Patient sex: M
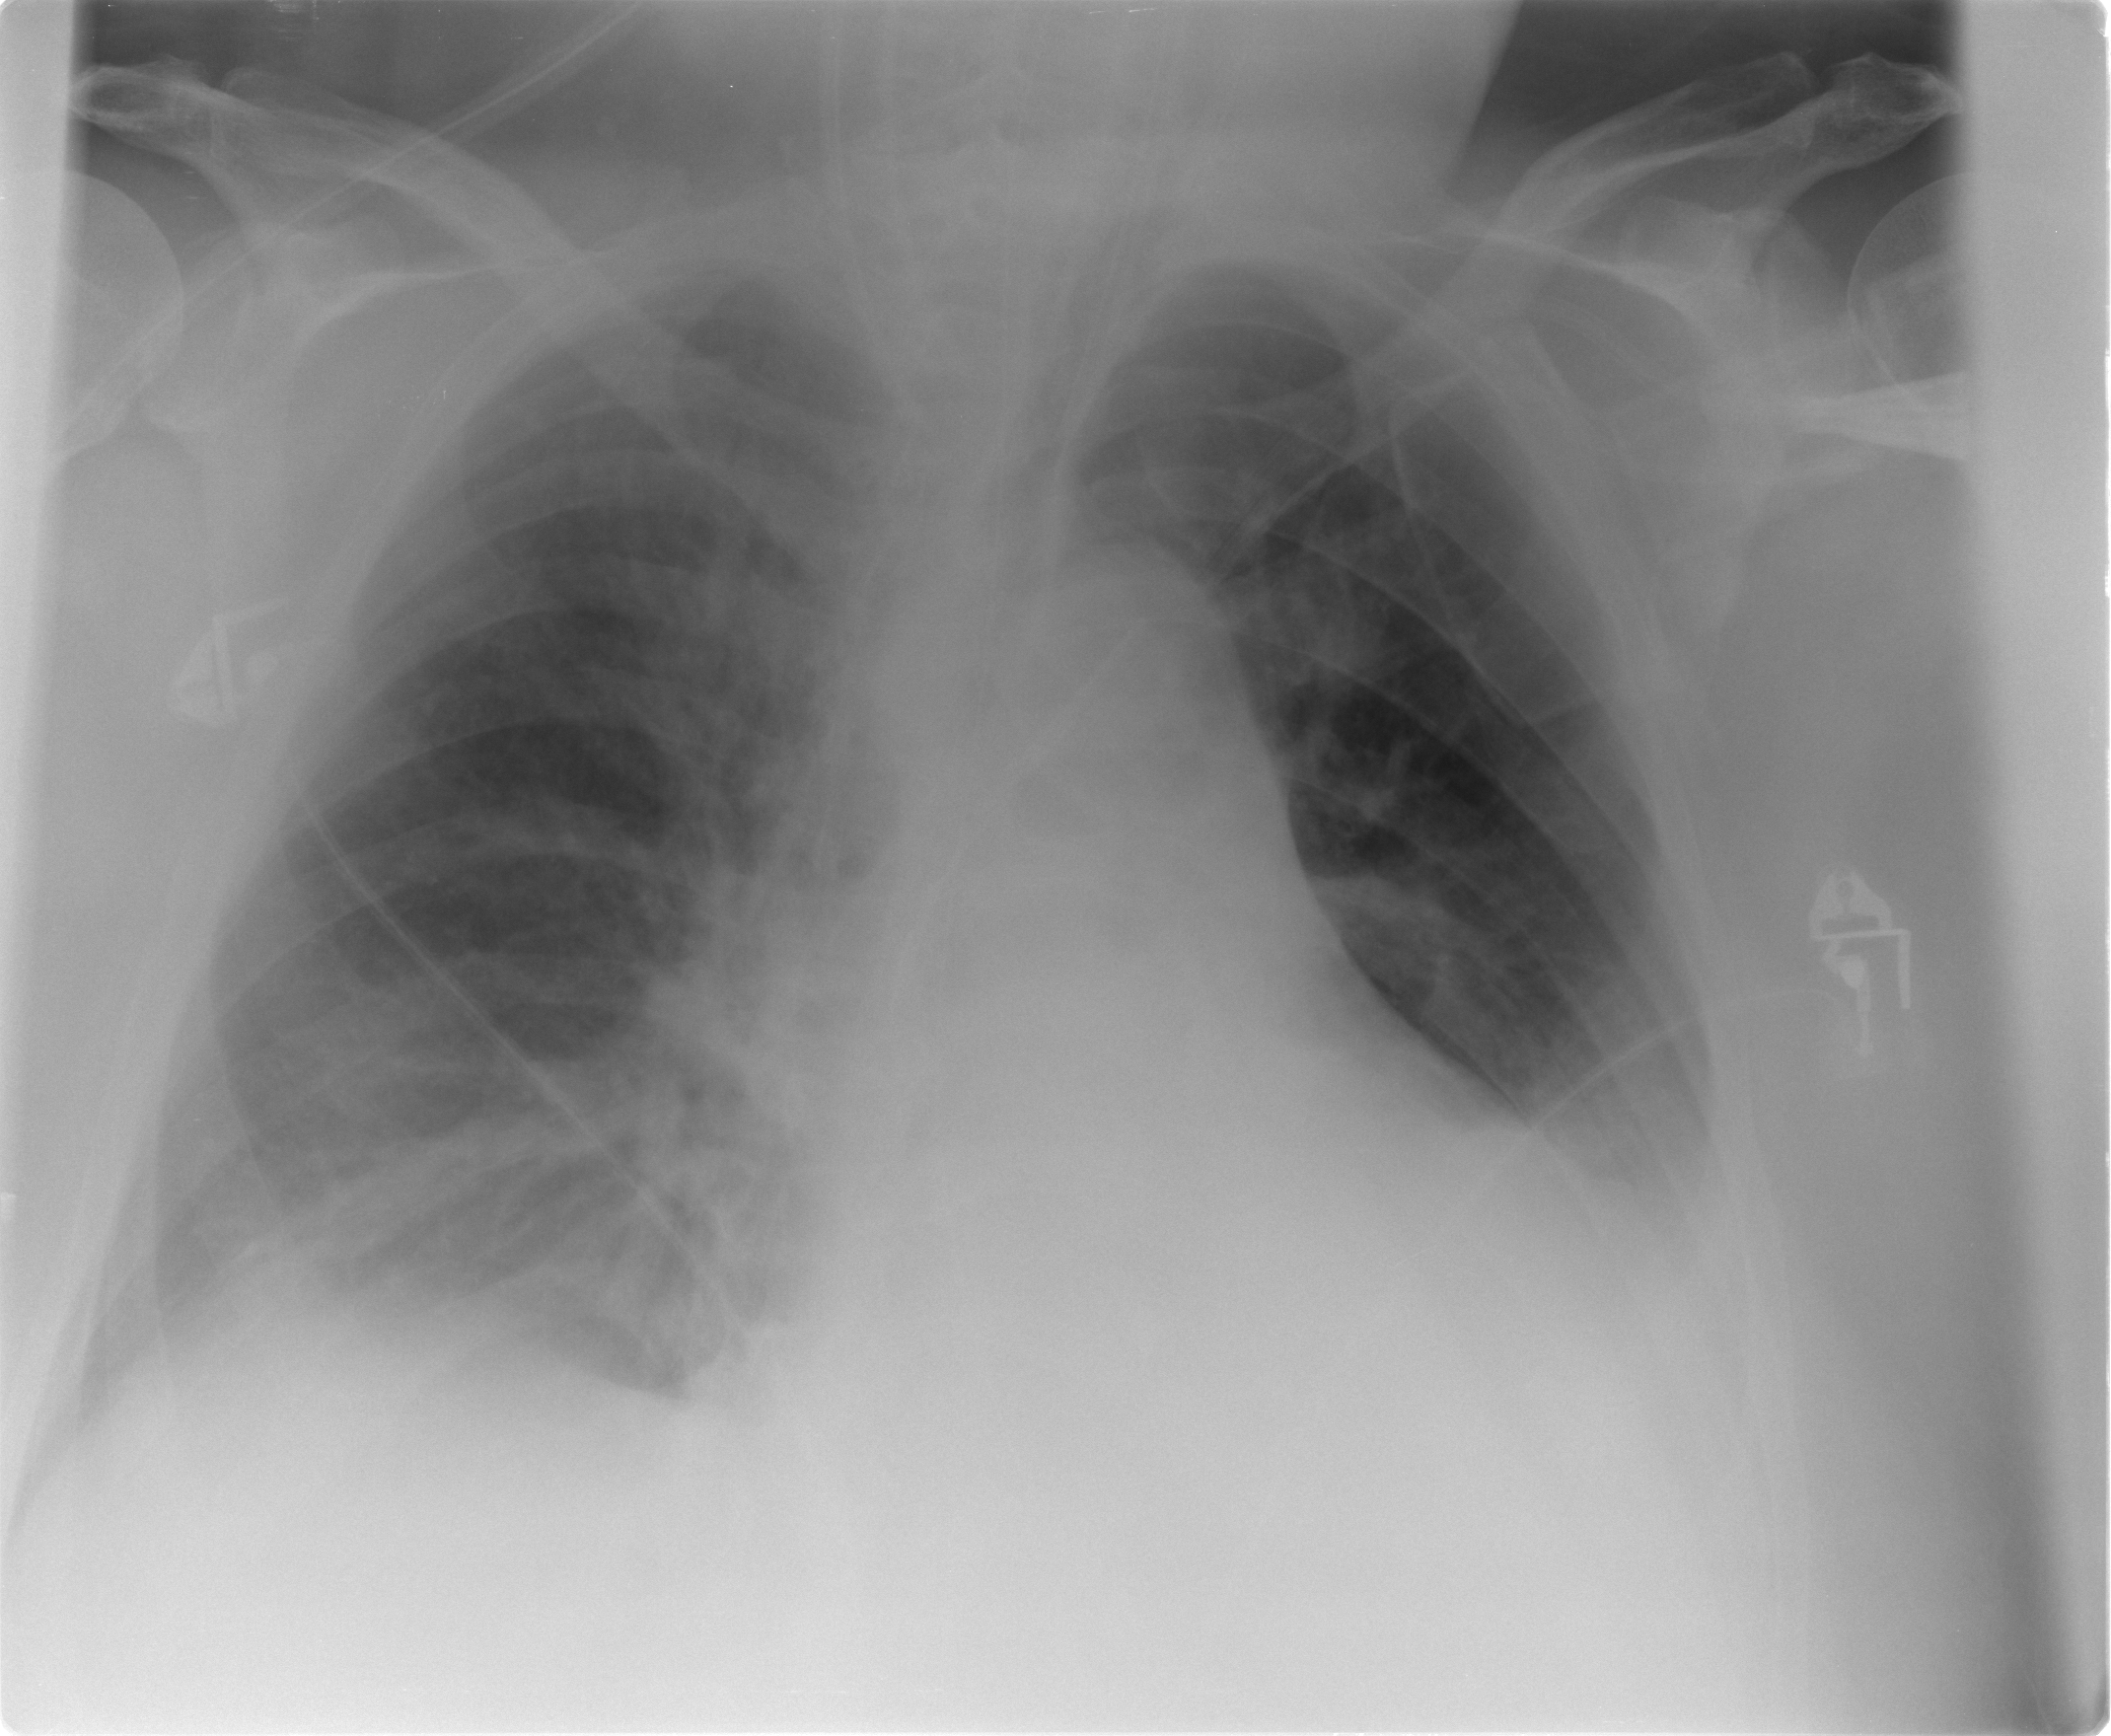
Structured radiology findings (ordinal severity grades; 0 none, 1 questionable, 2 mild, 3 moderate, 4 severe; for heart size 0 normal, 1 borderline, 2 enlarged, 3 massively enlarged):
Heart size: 2
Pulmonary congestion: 2
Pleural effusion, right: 0
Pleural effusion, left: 2
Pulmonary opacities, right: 3
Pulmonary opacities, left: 0
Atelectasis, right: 2
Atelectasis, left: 2